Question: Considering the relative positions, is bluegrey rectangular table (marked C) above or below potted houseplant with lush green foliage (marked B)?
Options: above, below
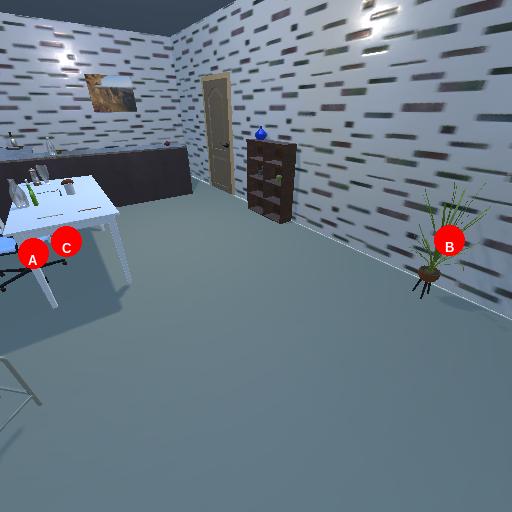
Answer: above